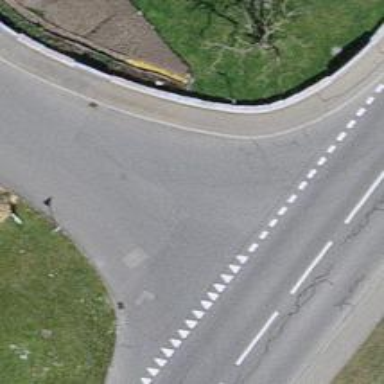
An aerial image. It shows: Road with "give way" sign.